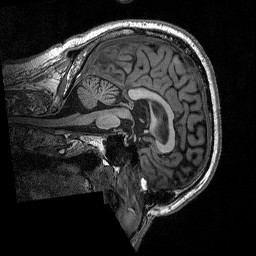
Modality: T1w
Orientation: sagittal
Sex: male
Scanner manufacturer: siemens
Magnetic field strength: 3 T
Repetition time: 2.3 s
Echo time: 0.00298 s